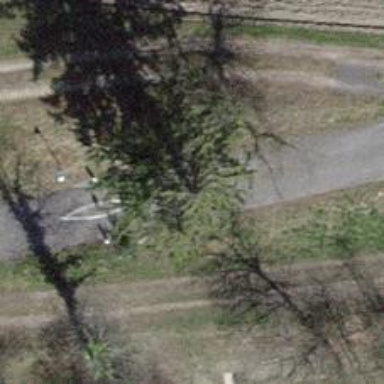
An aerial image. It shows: Bollard.